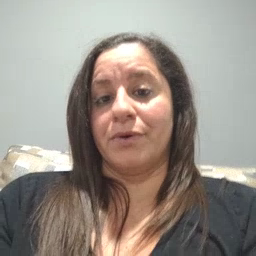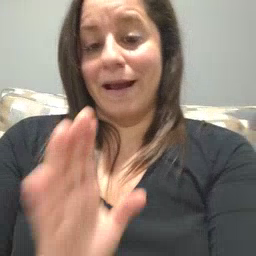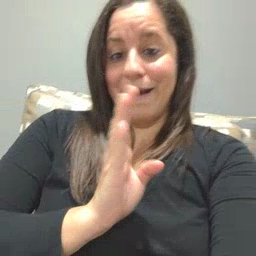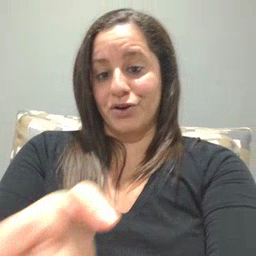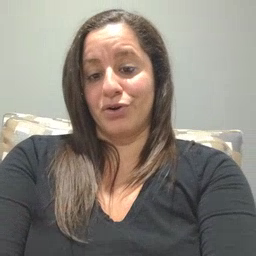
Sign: after